Question:
In the image above I want to move the textview containing bill microsoft under the image and the other textview. How can I do this?
I have written this layout right now.
'''
<android.support.v7.widget.CardView
android:id="@+id/card_tracks"
xmlns:android="http://schemas.android.com/apk/res/android"
android:layout_width="match_parent"
android:layout_height="180dp"
android:layout_gravity="center"
android:layout_margin="16dp"
android:elevation="7dp">
<LinearLayout
android:id="@+id/main_ll"
android:layout_width="match_parent"
android:layout_height="wrap_content"
android:layout_gravity="center_vertical">
<ImageView
android:id="@+id/speaker_image"
android:layout_width="60dp"
android:layout_height="60dp"
android:layout_margin="10dp"
android:adjustViewBounds="true"
android:scaleType="centerCrop"
android:src="@drawable/default_user"/>
<LinearLayout
android:layout_width="0dp"
android:layout_height="wrap_content"
android:layout_weight="1"
android:orientation="vertical"
android:padding="10dp">
<TextView
android:id="@+id/speaker_name"
android:layout_width="wrap_content"
android:layout_height="0dp"
android:layout_weight="0.5"
android:gravity="center_vertical"
android:text="@string/placeholder_speaker_name"
android:textAppearance="?android:attr/textAppearanceMedium"
android:textColor="#000000"
android:textStyle="bold"/>
<TextView
android:id="@+id/speaker_designation"
android:layout_width="wrap_content"
android:layout_height="0dp"
android:layout_weight="0.5"
android:gravity="top"
android:text="@string/placeholder_speaker_designation"
android:textAppearance="?android:attr/textAppearanceSmall"
android:textColor="#000000"
android:textStyle="bold"/>
</LinearLayout>
</LinearLayout>
<RelativeLayout
android:layout_width="match_parent"
android:layout_height="wrap_content"
android:layout_below="@id/main_ll">
<TextView
android:id="@+id/speaker_bio"
android:layout_width="326dp"
android:layout_height="64dp"
android:layout_margin="10dp"
android:text="@string/placeholder_speaker_bio"
android:textAppearance="?android:attr/textAppearanceSmall"
android:textColor="#000000"/>
</RelativeLayout>
</android.support.v7.widget.CardView>
'''
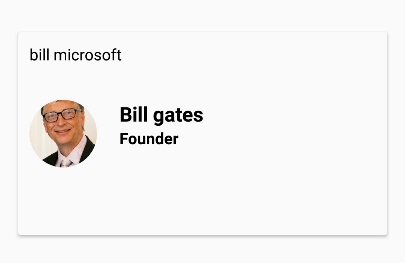
Answer: Please use this
'''
<android.support.v7.widget.CardView
xmlns:android="http://schemas.android.com/apk/res/android"
android:id="@+id/card_tracks"
android:layout_width="match_parent"
android:layout_height="180dp"
android:layout_gravity="center"
android:layout_margin="16dp"
android:elevation="7dp">
<LinearLayout
android:layout_width="match_parent"
android:layout_height="wrap_content"
android:orientation="vertical">
<LinearLayout
android:id="@+id/main_ll"
android:layout_width="match_parent"
android:layout_height="wrap_content"
android:layout_gravity="center_vertical">
<ImageView
android:id="@+id/speaker_image"
android:layout_width="60dp"
android:layout_height="60dp"
android:layout_margin="10dp"
android:adjustViewBounds="true"
android:scaleType="centerCrop"
android:src="@drawable/icon" />
<LinearLayout
android:layout_width="0dp"
android:layout_height="wrap_content"
android:layout_weight="1"
android:orientation="vertical"
android:padding="10dp">
<TextView
android:id="@+id/speaker_name"
android:layout_width="wrap_content"
android:layout_height="0dp"
android:layout_weight="0.5"
android:gravity="center_vertical"
android:text="placeholder_speaker_name"
android:textAppearance="?android:attr/textAppearanceMedium"
android:textColor="#000000"
android:textStyle="bold" />
<TextView
android:id="@+id/speaker_designation"
android:layout_width="wrap_content"
android:layout_height="0dp"
android:layout_weight="0.5"
android:gravity="top"
android:text="placeholder_speaker_designation"
android:textAppearance="?android:attr/textAppearanceSmall"
android:textColor="#000000"
android:textStyle="bold" />
</LinearLayout>
</LinearLayout>
<RelativeLayout
android:layout_width="match_parent"
android:layout_height="wrap_content">
<TextView
android:id="@+id/speaker_bio"
android:layout_width="326dp"
android:layout_height="64dp"
android:layout_margin="10dp"
android:text="placeholder_speaker_bio"
android:textAppearance="?android:attr/textAppearanceSmall"
android:textColor="#000000" />
</RelativeLayout>
</LinearLayout>
</android.support.v7.widget.CardView>
'''